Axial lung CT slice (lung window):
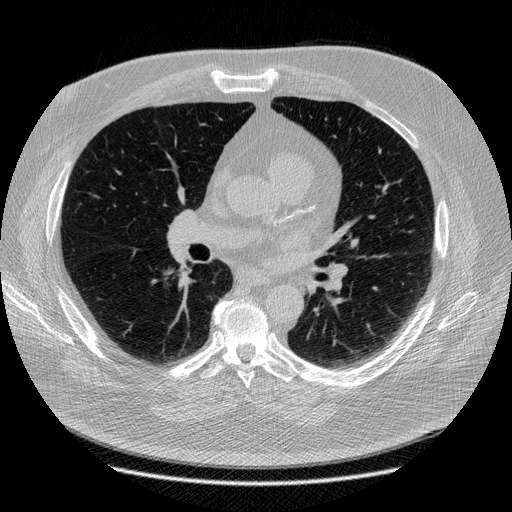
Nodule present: no